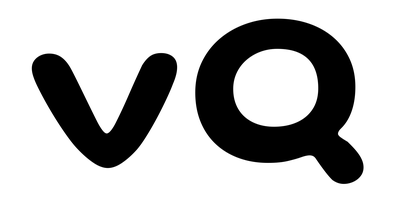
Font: Gluten_Medium